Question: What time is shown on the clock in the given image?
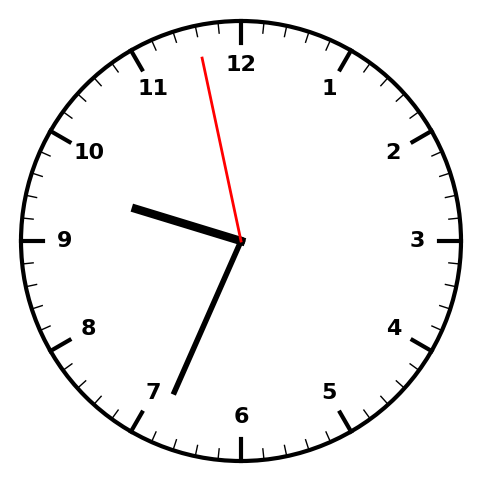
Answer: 09:33:58